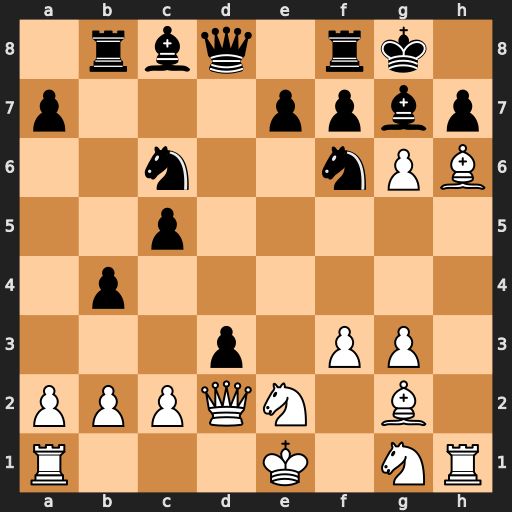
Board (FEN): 1rbq1rk1/p3ppbp/2n2nPB/2p5/1p6/3p1PP1/PPPQN1B1/R3K1NR
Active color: w
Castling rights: KQ
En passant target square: -
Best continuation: gxh7+ Nxh7 Bxg7